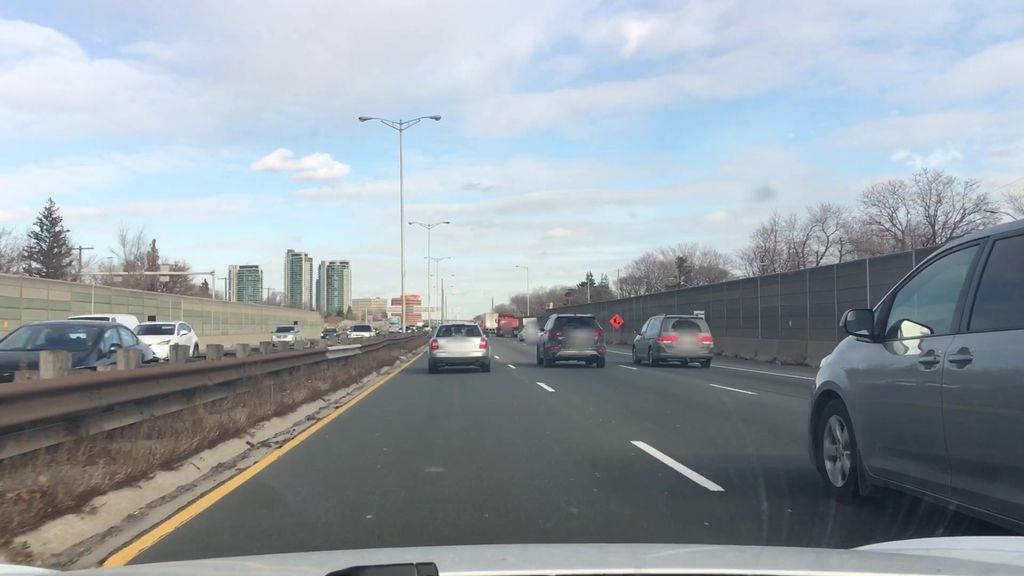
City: toronto